Aerial crown-view tile of a tropical tree (Barro Colorado Island, Panama), acquired 20250915:
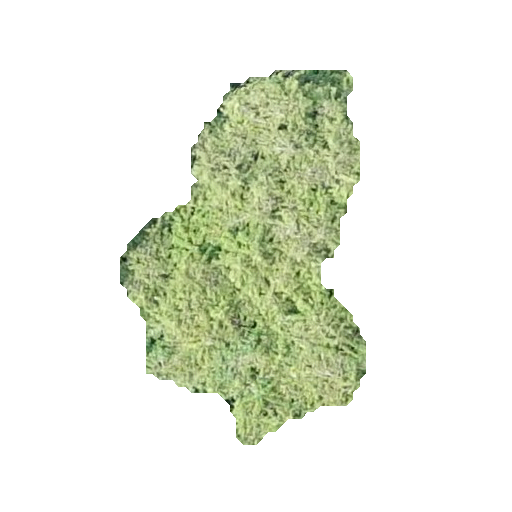
Species: Quararibea stenophylla
GBIF accepted scientific name: Quararibea stenophylla
Crown area: 86.884 m²